九年级 · 画法几何学
(本小题 8.0 分)

如图, 四边形 $A B C D$ 内接于 $\odot O, A B=A C, B D \perp A C$, 垂足为点 $E$, 点 $F$ 在 $B D$ 的延长线上,且 $D F=D C$, 连接 $A F, C F$, 若 $A F=10, B C=4 \sqrt{5}$, 求 $\tan \angle B A D$ 的值.

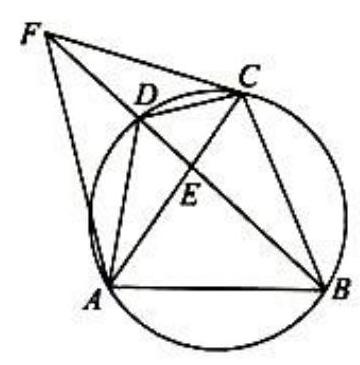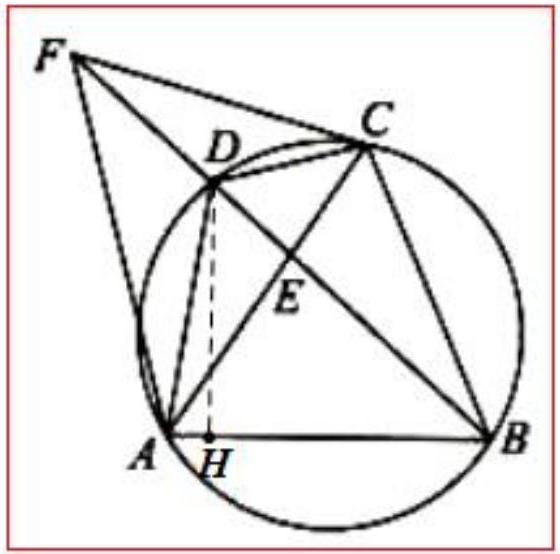
答案: 解:

$\because A B=A C$,

$\therefore \widehat{A B}=\overparen{A C}, \angle A B C=\angle A C B$,

$\therefore \angle A B C=\angle A D B, \angle A B C=\frac{1}{2}\left(180^{\circ}-\angle B A C\right)=90^{\circ}-\frac{1}{2} \angle B A C$,

$\because B D \perp A C$,

$\therefore \angle A D B=90^{\circ}-\angle C A D$,

$\therefore \frac{1}{2} \angle B A C=\angle C A D$,

$\therefore \angle C A D=\angle F B C=\frac{1}{2} \angle B A C$,
$\because D F=D C$,

$\therefore \angle B F C=\frac{1}{2} \angle B D C=\frac{1}{2} \angle B A C=\angle F B C$,

$\therefore C B=C F$,

又 $B D \perp A C$,

$\therefore A C$ 是线段 $B F$ 的中垂线,

$\therefore A B=A F=10, A C=10$.

又 $B C=4 \sqrt{5}$, 设 $A E=x, C E=10-x$,

则 $A B^{2}-A E^{2}=B C^{2}-C E^{2}$, 即 $100-x^{2}=80-(10-x)^{2}$, 解得 $x=6$,

$\therefore A E=6, B E=8, C E=4$,

$\because \triangle D E C \sim \triangle A E B$,

$\therefore D E=\frac{A E \cdot C E}{B E}=\frac{6 \times 4}{8}=3$,

作 $D H \perp A B$, 垂足为点 $H$,

$\because \angle D B H=\angle A B E, \angle B H D=\angle A E B=90^{\circ}$,

$\therefore \triangle D B H \sim \triangle A B E$,

$\because \frac{D B}{A B}=\frac{B H}{B E}=\frac{D H}{A E}$,

$\therefore \frac{11}{10}=\frac{B H}{8}=\frac{D H}{6}$,

$\therefore B H=\frac{44}{5}, D H=\frac{33}{5}$,

$\therefore A H=A B-B H=10-\frac{44}{5}=\frac{6}{5}$,
$\therefore \tan \angle B A D=\frac{D H}{A H}=\frac{\frac{33}{5}}{6}=\frac{11}{2}$,

【解析】见答案